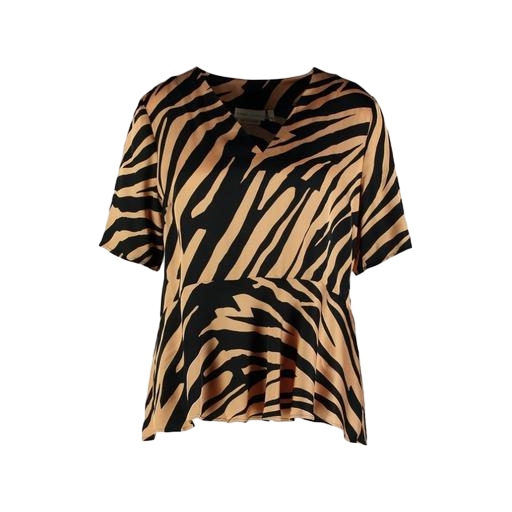
zebra print blouse, animal printed shirt, multicolor v-neck top only macy, white background